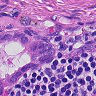
Metastatic tissue present: yes